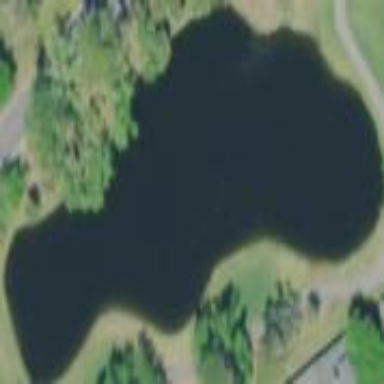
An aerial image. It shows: Water hazard on golf course. The hazard is natural water feature.